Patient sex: F
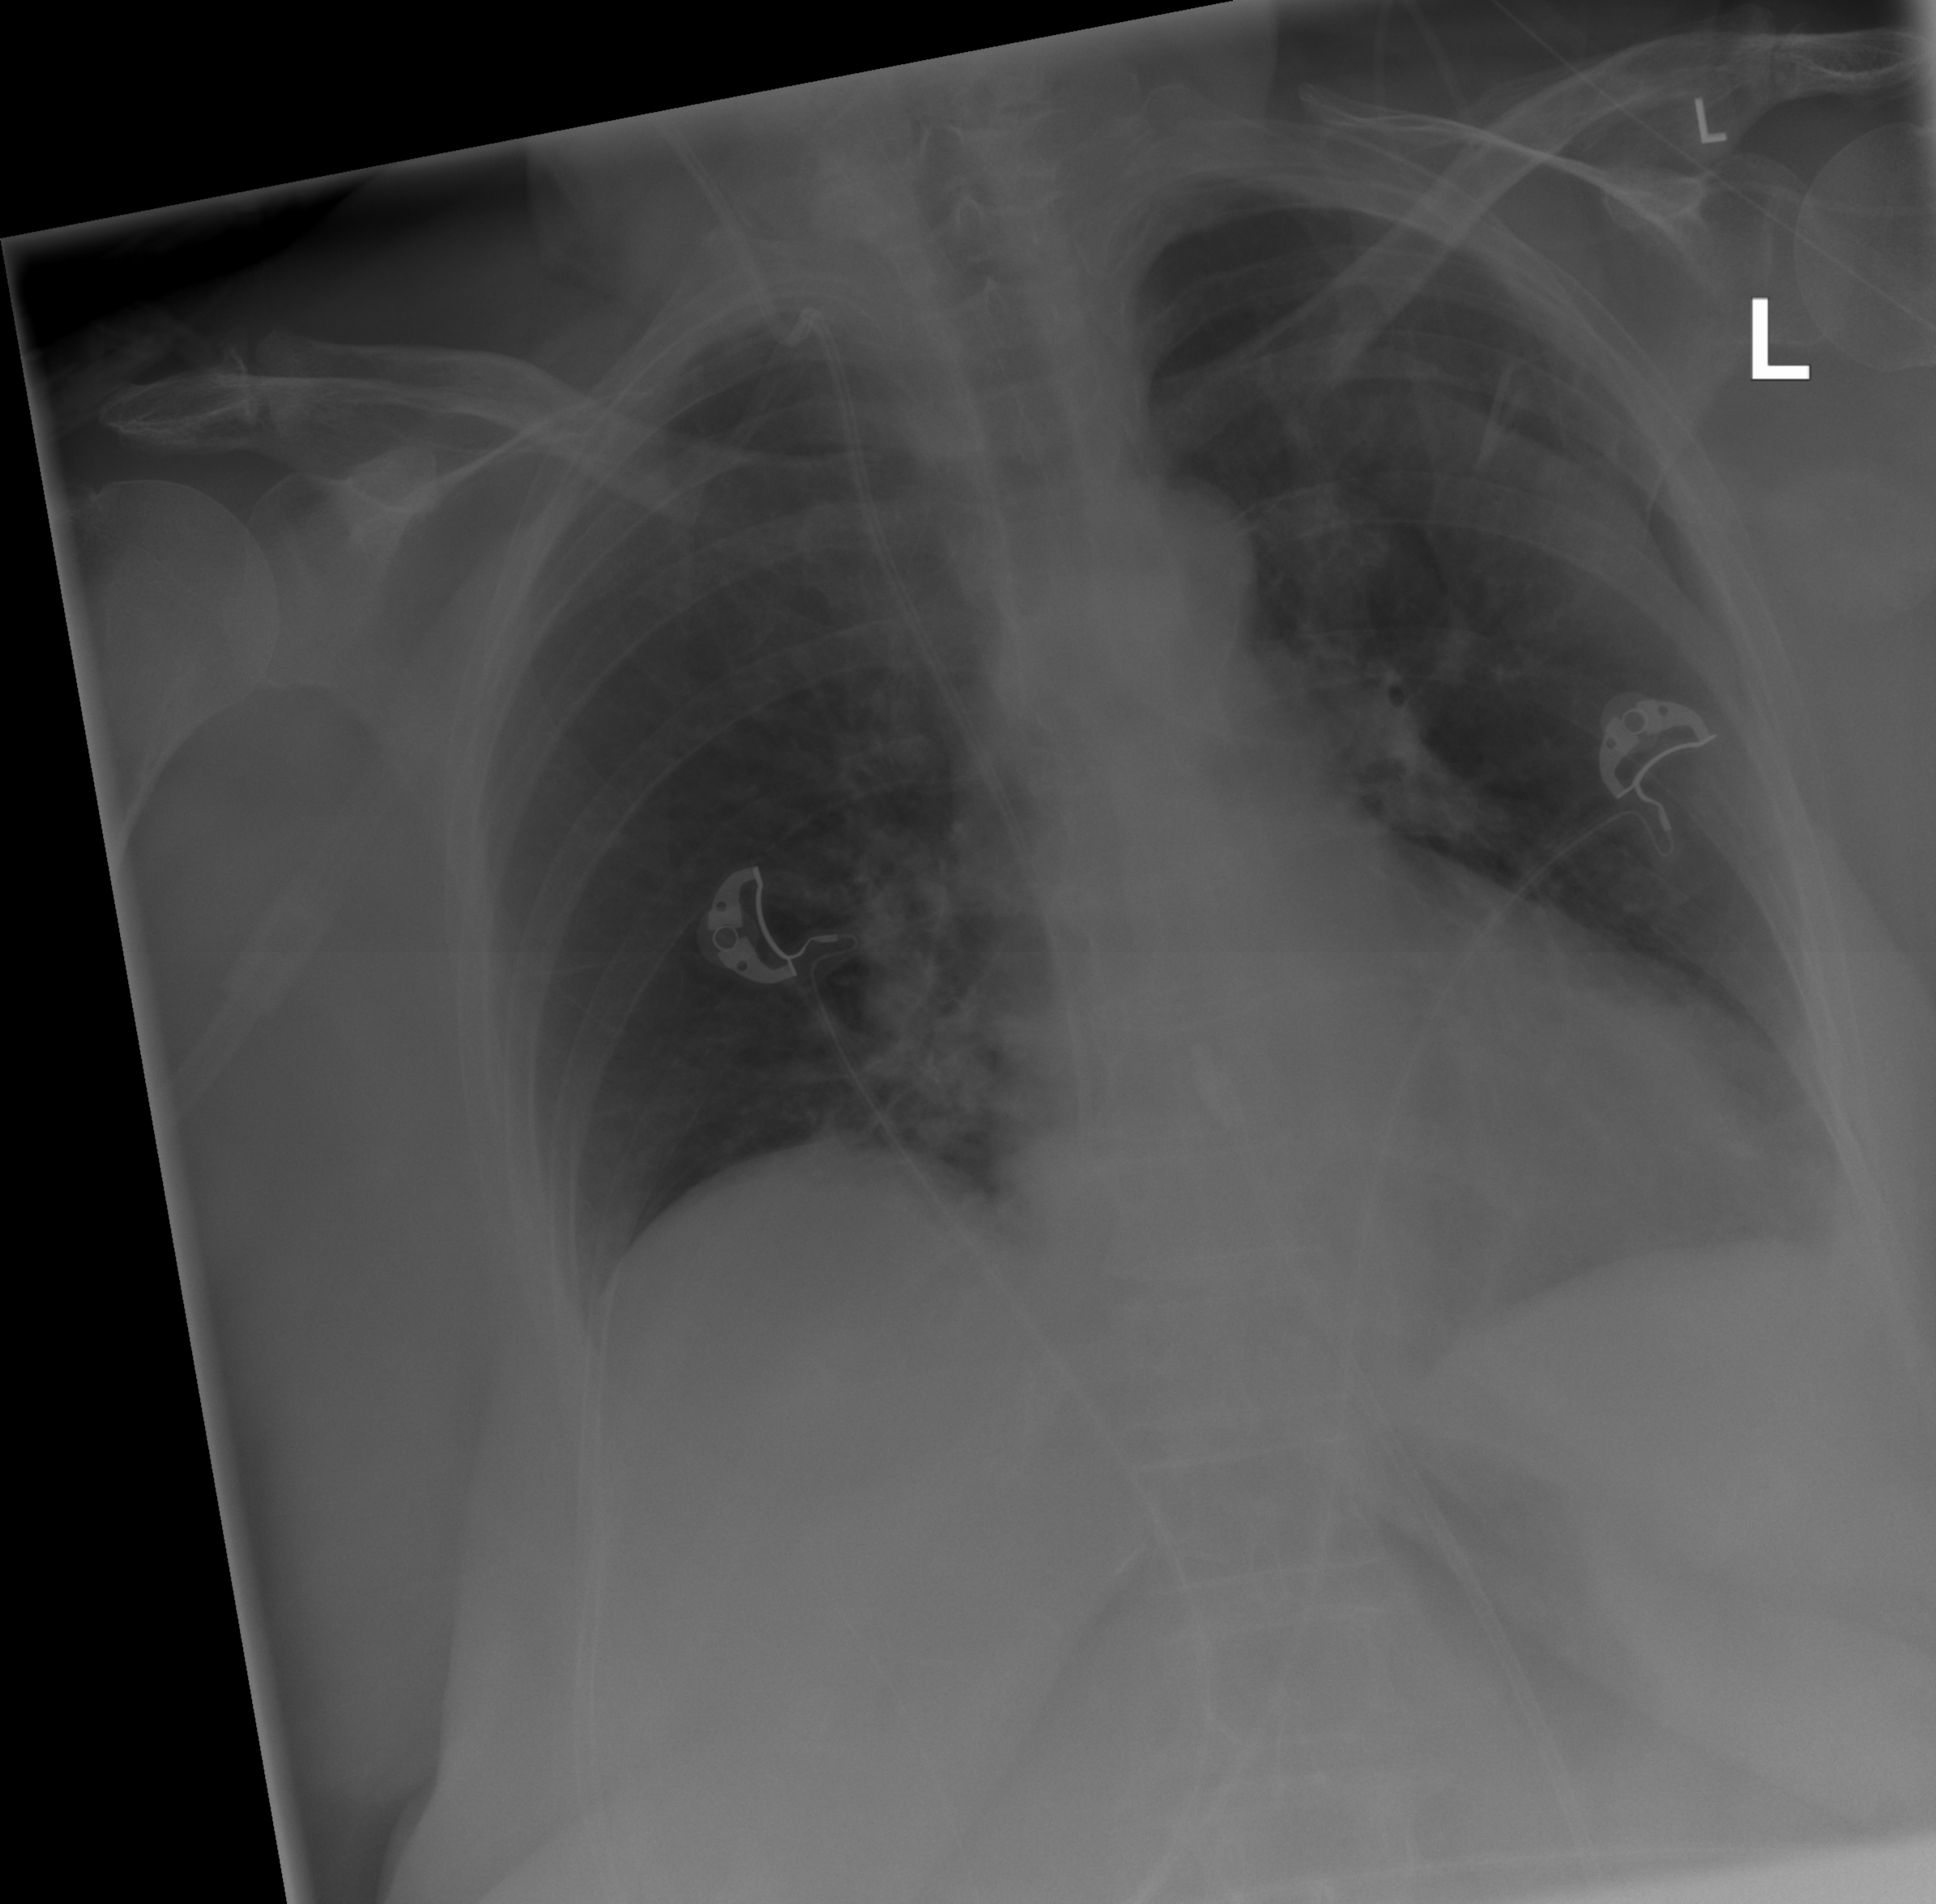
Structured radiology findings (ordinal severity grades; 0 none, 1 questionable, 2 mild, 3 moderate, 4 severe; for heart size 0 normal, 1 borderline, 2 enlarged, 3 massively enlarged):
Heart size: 1
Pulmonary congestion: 0
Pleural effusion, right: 0
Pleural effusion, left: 1
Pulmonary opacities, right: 0
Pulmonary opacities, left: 0
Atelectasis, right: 0
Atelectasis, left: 2